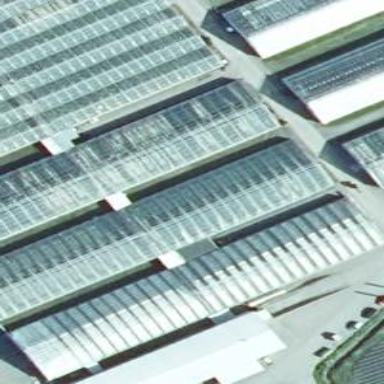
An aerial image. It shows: Greenhouse.